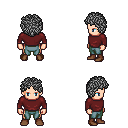
a pixel art fantasy rpg character, male body template, human, light skin, maroon long-sleeve shirt, teal pants, gray curly afro hairstyle, brown shoes, four views (front, back, left, right), 2x2 character sprite sheet, small pixel art, hard edges, no anti-aliasing